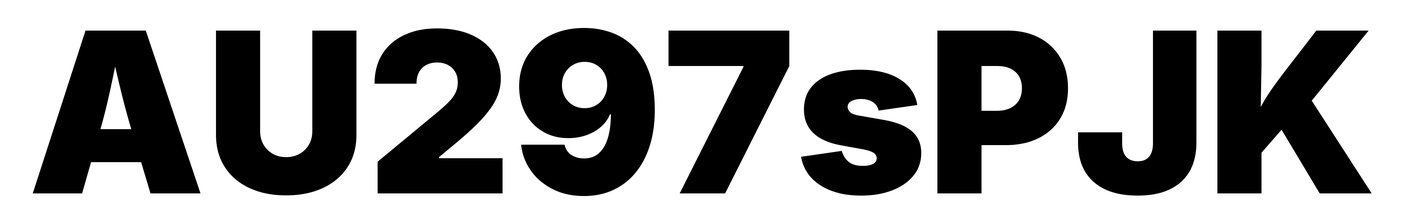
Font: Inter_Black